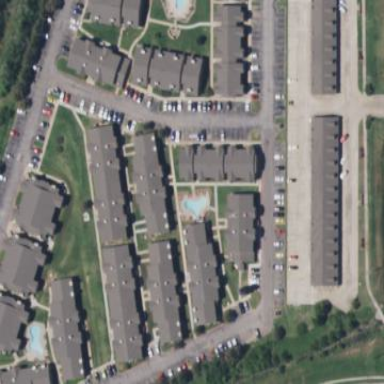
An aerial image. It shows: View of apartments.